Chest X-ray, PA view. Patient: 75 years old, sex M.
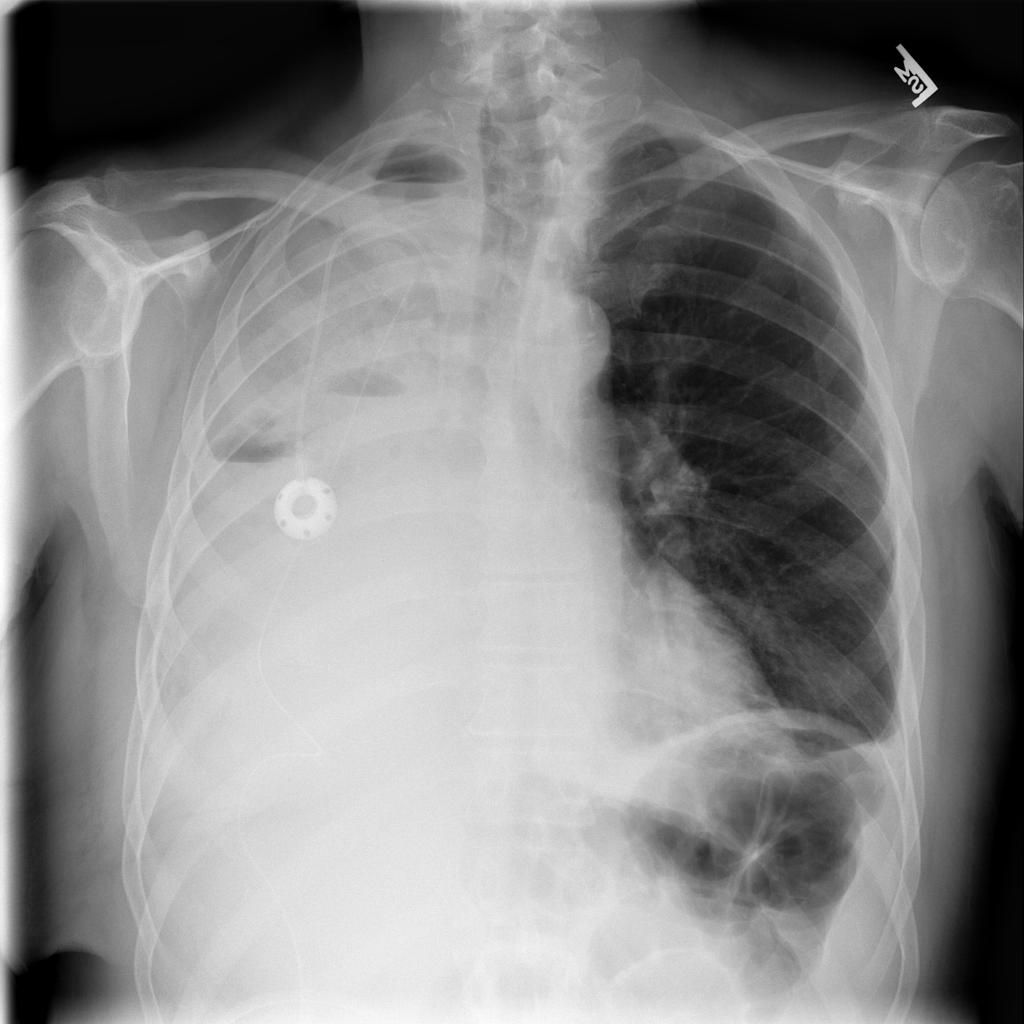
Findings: Effusion